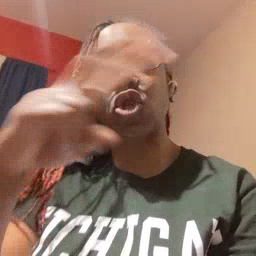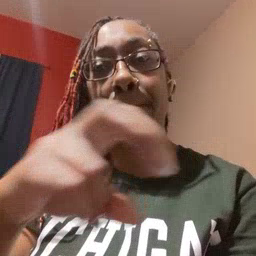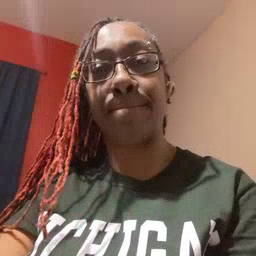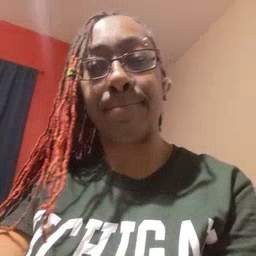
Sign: jump